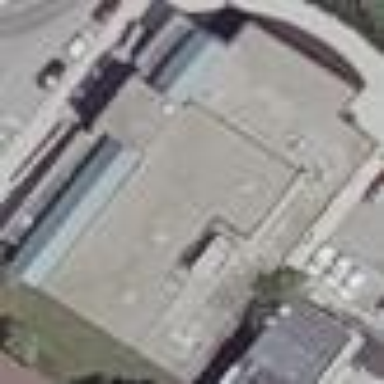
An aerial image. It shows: Public courthouse building.